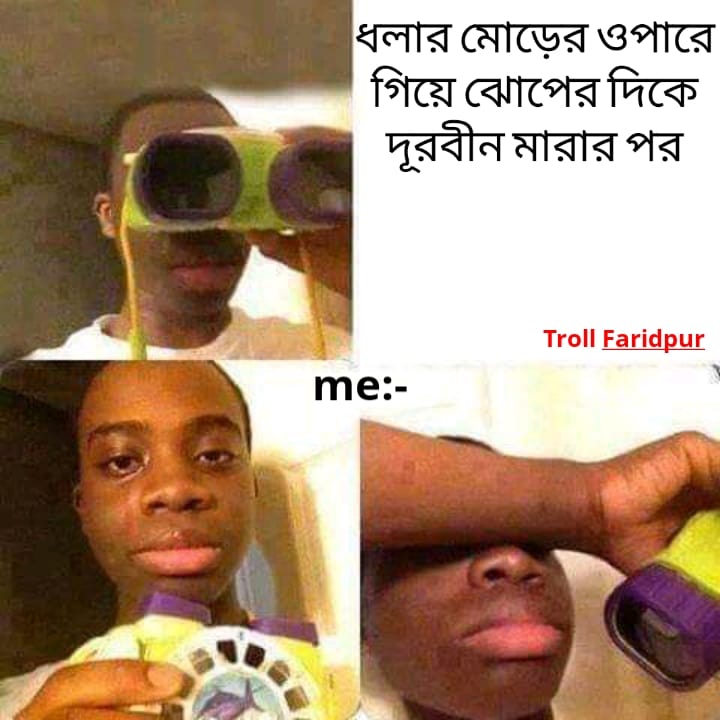
Caption: ধলার মোড়ের ওপারে গিয়ে ঝোপের দিকে দূরবীন মারার পর     me :-
Label: non-hate